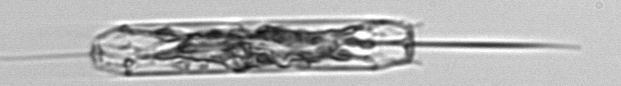
Label: Ditylum_brightwellii